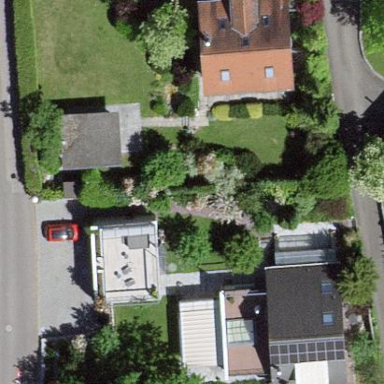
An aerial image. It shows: Garden that is leisure land.